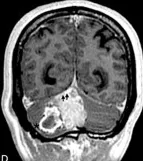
Brain MRI scan at diagnosis in 2016. In the post-operative scan [, T1 WI postcontrast],. No macroscopic evidence of residual disease in the surgical cavity was noted [white star in.
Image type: radiology (mri)